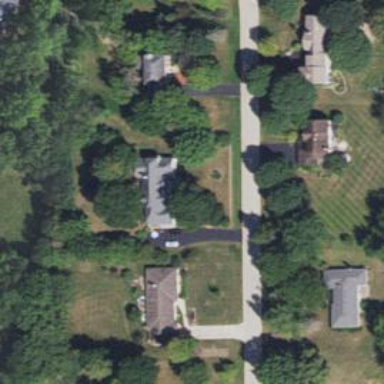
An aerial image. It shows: Driveway leading to service road.